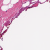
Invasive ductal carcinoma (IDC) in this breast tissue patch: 0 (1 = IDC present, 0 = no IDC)